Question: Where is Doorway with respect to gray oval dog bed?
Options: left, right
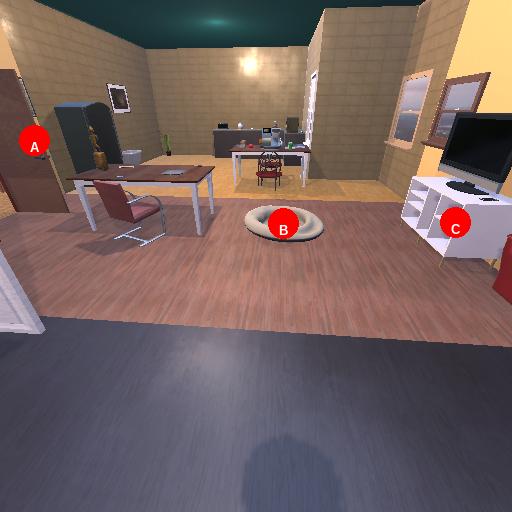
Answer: left